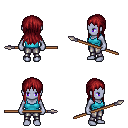
a pixel art fantasy rpg character, female body template, dark elf, purple skin, teal pirate shirt, metal pants, brunette unkempt hairstyle, spear, four views (front, back, left, right), 2x2 character sprite sheet, small pixel art, hard edges, no anti-aliasing